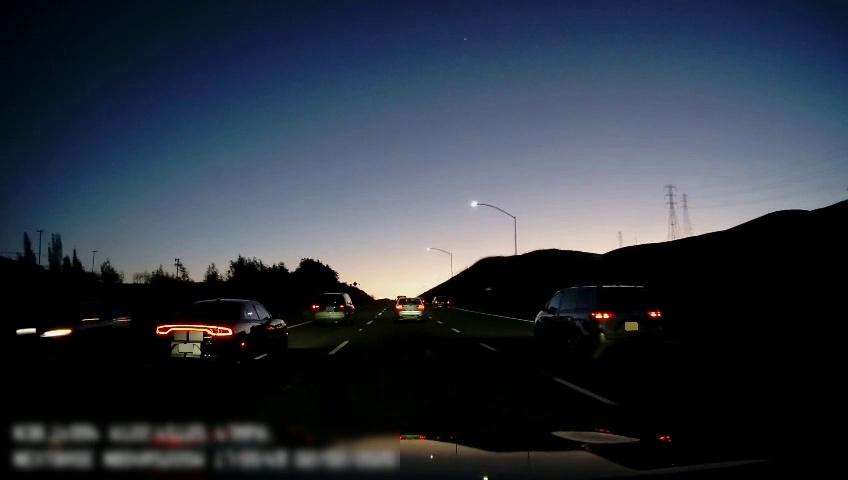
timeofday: Dusk/Dawn/Twilight
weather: Other
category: Drivable Space
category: Drivable Space
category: Vehicles | Car
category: Vehicles | Car
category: Vehicles | SUV
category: Vehicles | Car
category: Vehicles | Car
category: Vehicles | Van
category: Lanes | Alternate Lane
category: Lanes | Current Lane
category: Lanes | Alternate Lane
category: Lanes | Alternate Lane